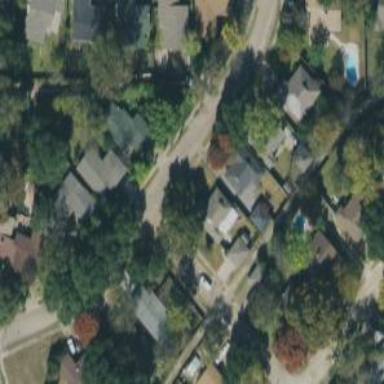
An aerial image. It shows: Residential road.